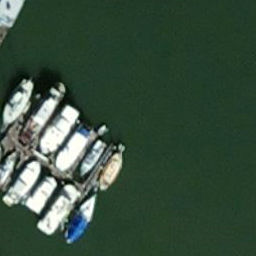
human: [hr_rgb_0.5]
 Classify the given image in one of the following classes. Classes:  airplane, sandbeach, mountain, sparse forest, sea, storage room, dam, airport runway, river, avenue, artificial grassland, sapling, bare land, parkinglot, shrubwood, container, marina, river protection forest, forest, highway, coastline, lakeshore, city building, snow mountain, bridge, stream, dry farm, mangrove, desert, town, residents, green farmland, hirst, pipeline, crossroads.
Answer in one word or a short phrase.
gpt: marina